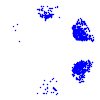
Particle: kaon